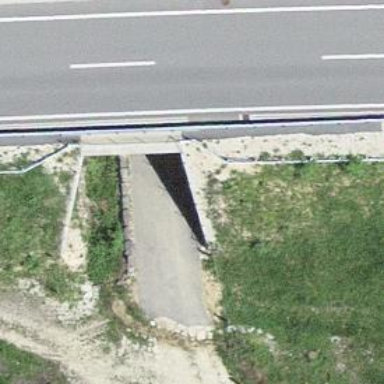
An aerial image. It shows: Track road passing through tunnel.